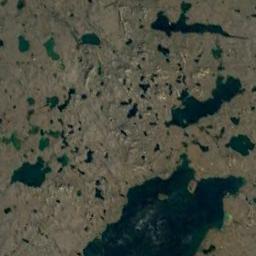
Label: wetland